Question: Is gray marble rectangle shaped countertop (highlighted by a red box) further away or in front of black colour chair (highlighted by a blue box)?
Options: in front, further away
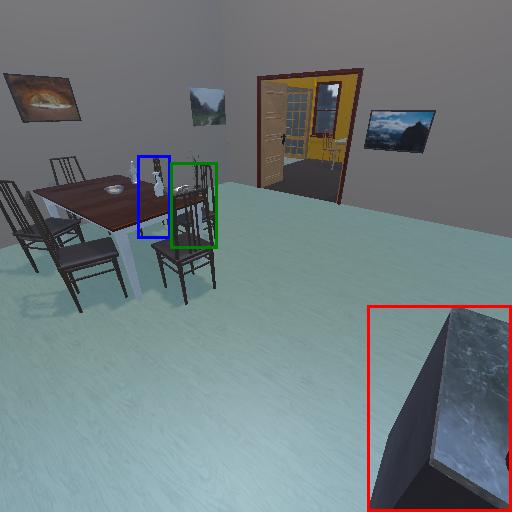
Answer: in front